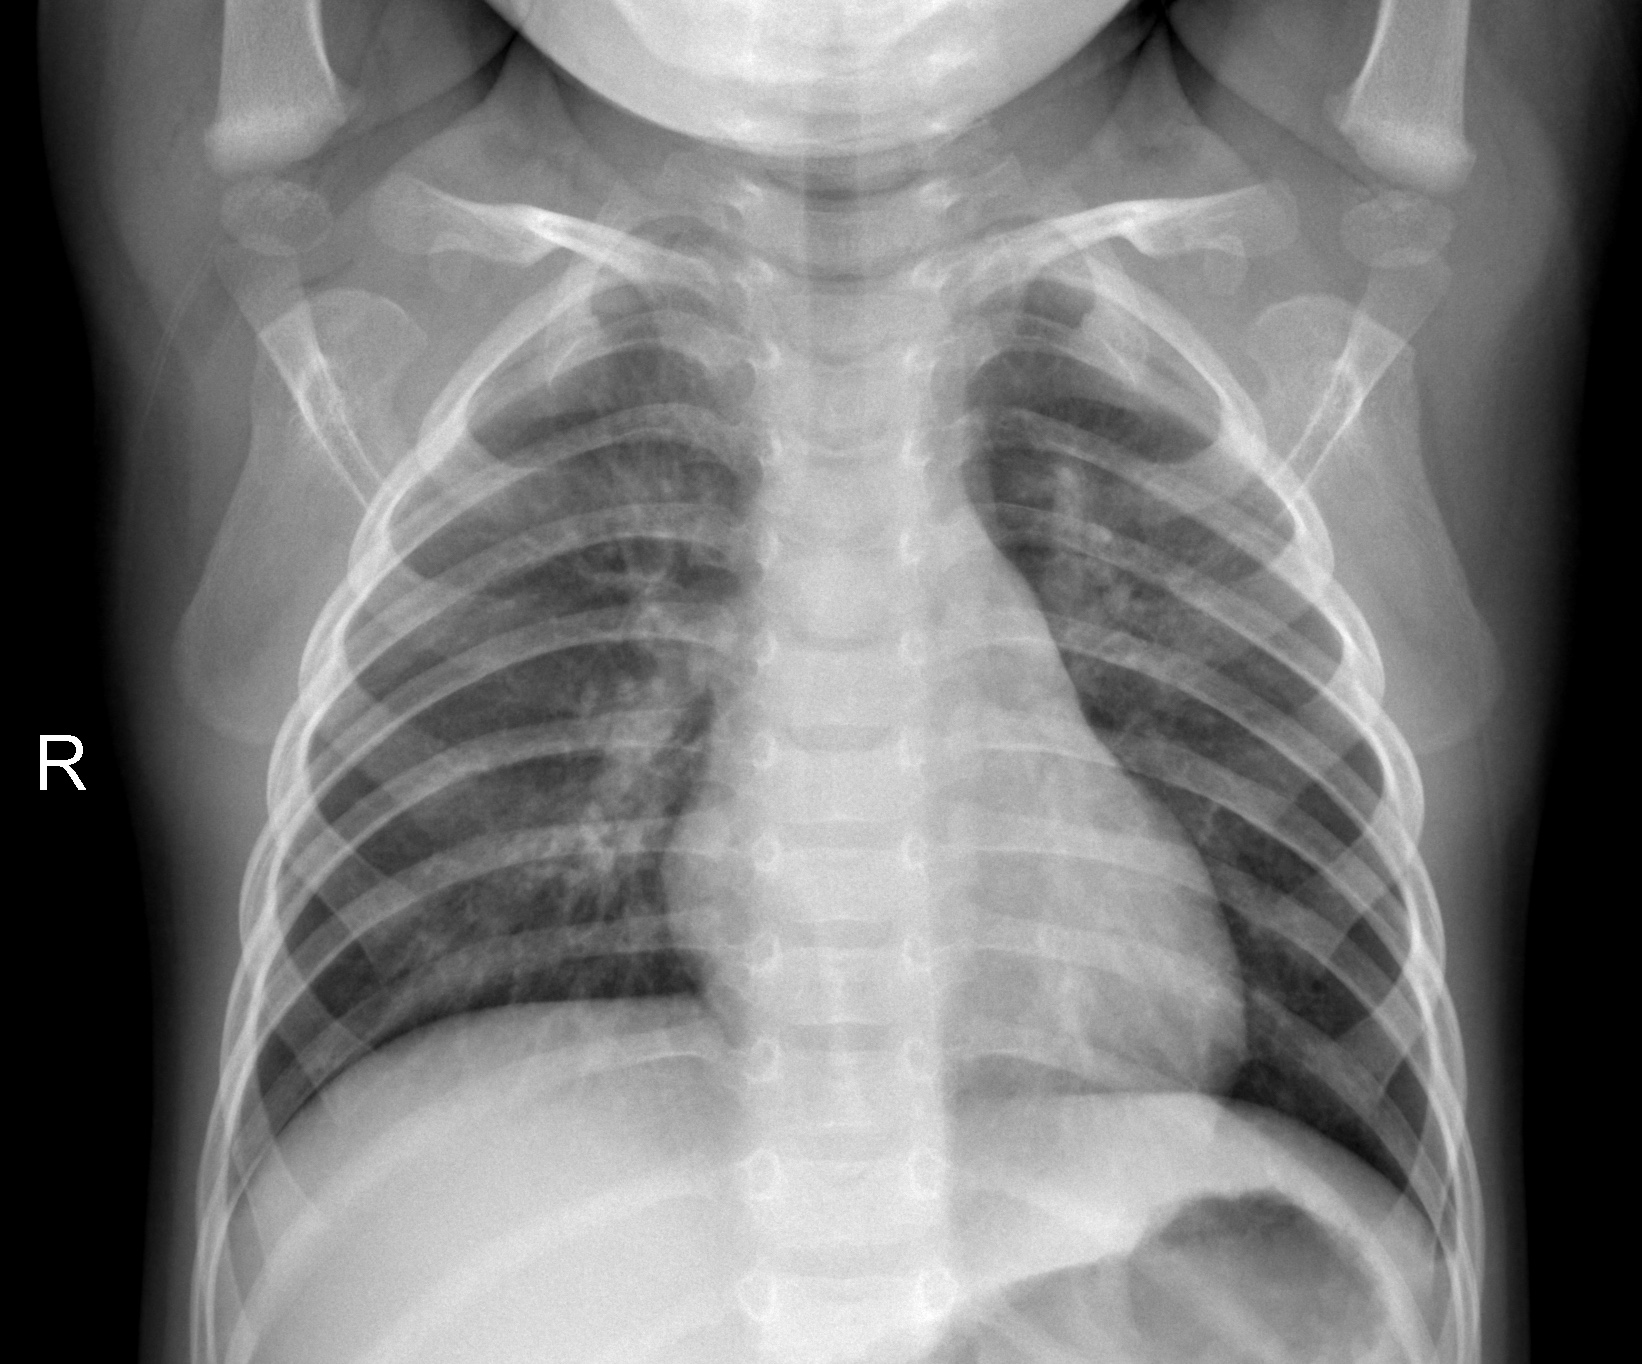
Diagnosis: NORMAL